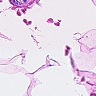
Metastatic tissue present: no